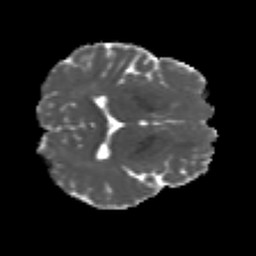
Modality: MD
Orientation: axial
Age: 28
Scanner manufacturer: siemens
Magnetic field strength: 3 T
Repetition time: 4.52 s
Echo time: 0.084 s